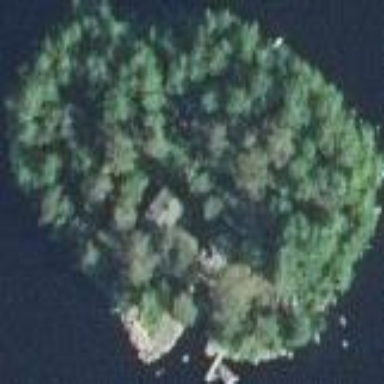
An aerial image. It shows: Islet.